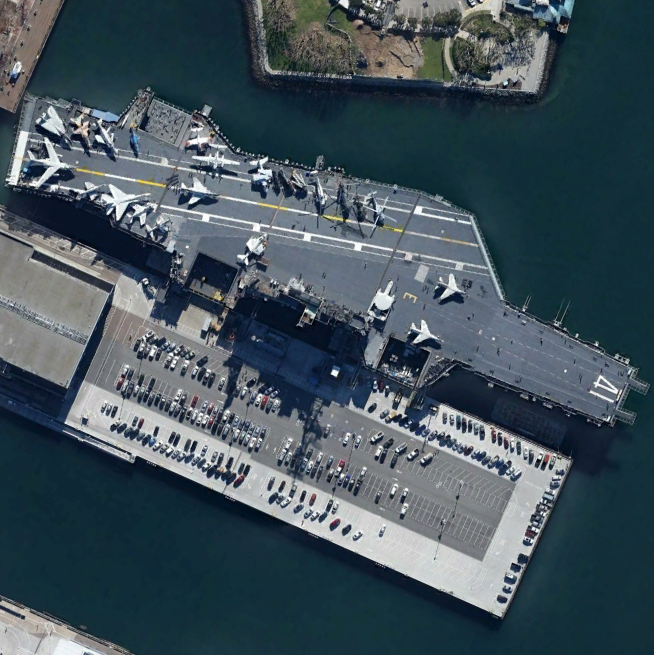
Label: aircraft_carrier